Field crop: maize
Growth stage: 1
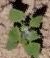
Species: chenopodium